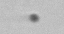
Label: nanoplankton_mix